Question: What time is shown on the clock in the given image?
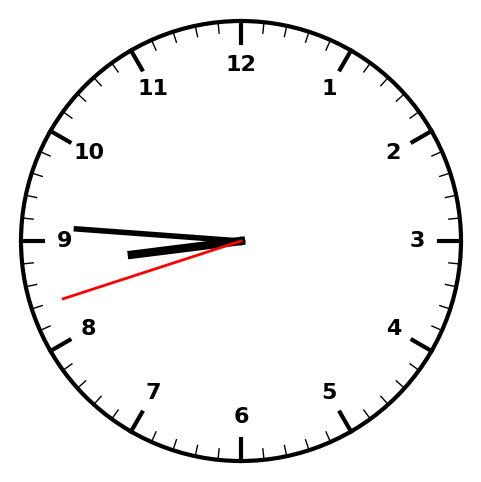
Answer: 08:45:42